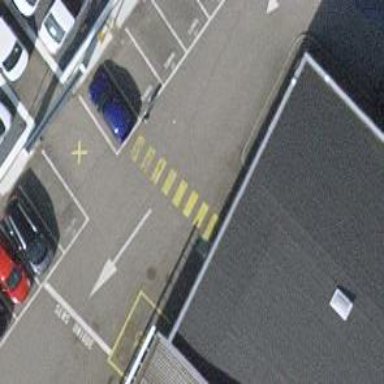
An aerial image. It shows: Marked road crossing with visible markings.